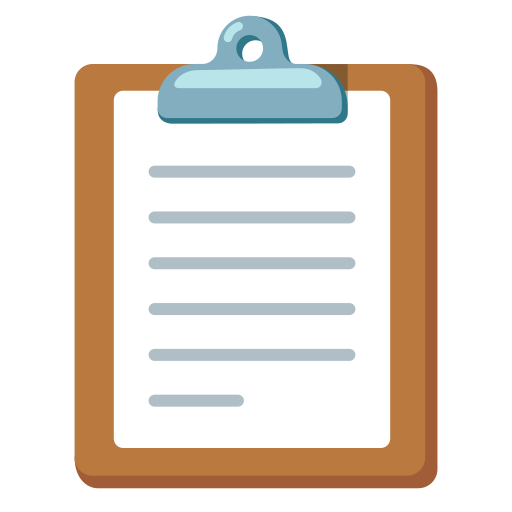
Emoji: 📋